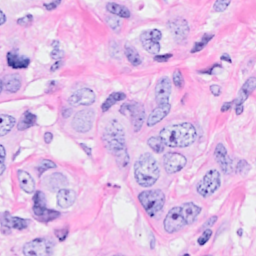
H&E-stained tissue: Breast